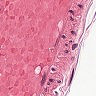
Metastatic tissue present: no